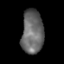
Tissue: lung
Cell type: Epithelial cells
Senescence score: 0.2166
Nuclear area (px): 936
Mean DAPI intensity: 104.098